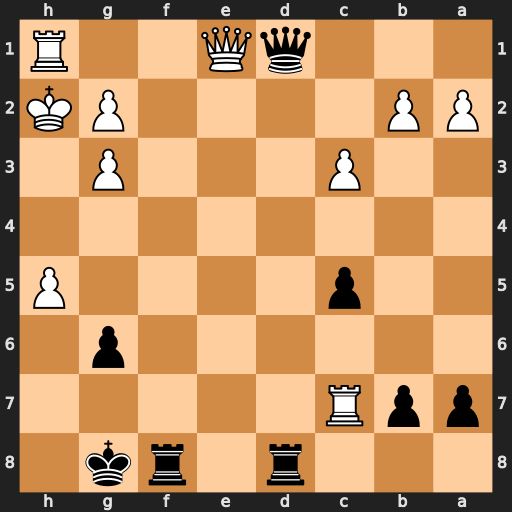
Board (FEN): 3r1rk1/ppR5/6p1/2p4P/8/2P3P1/PP4PK/3qQ2R
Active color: b
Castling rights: -
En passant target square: -
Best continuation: Qxh5+ Kg1 Rd1 Rxh5 Rxe1+